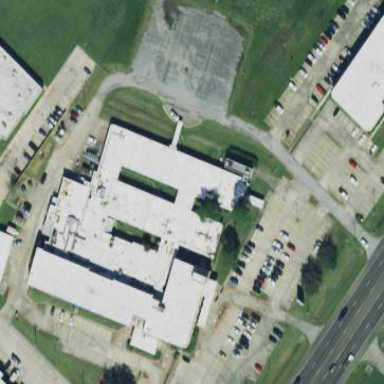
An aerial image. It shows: Healthcare facility identified as hospital.